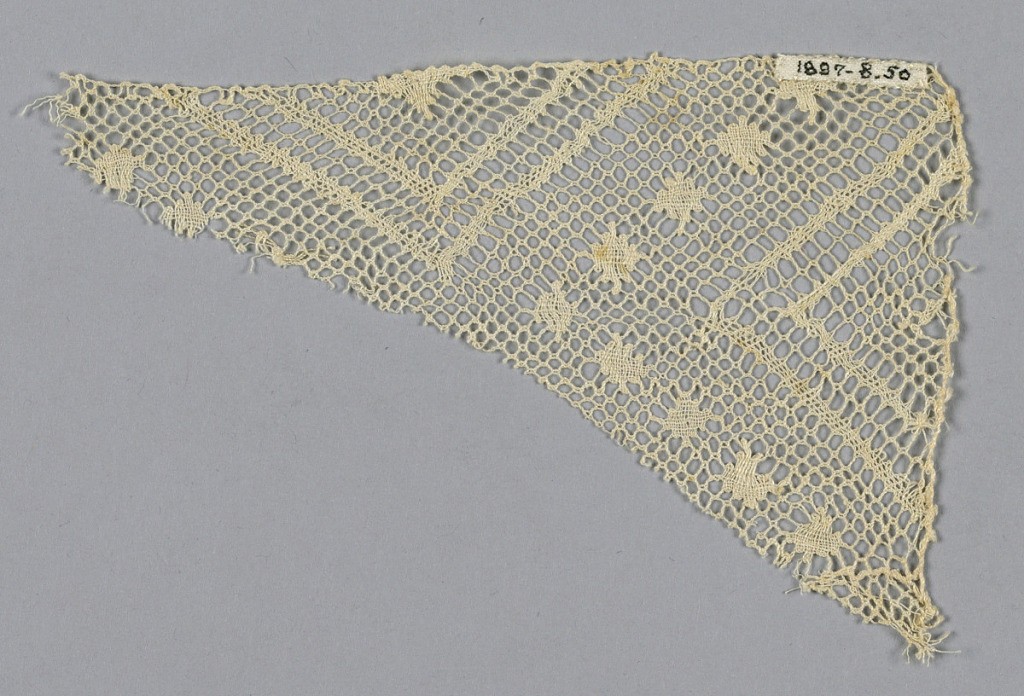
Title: Fragment
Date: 19th century
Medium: linen Technique: bobbin lace (provincial style)
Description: Fragment with small clothstitch diamond shapes that surround a smaller diamond-shaped frameworks.